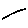
Label: line